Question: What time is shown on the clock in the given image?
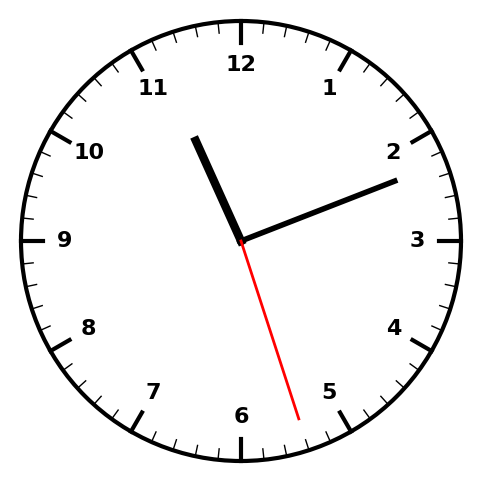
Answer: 11:11:27